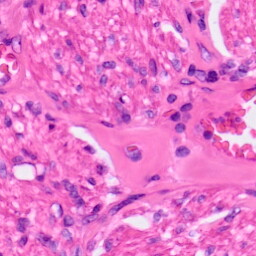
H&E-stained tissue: Lung